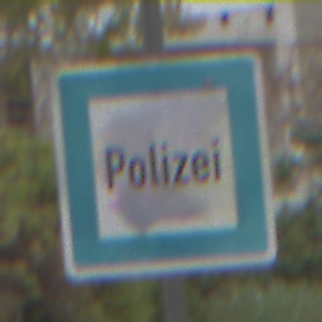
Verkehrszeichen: Polizei
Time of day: Midday
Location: Outdoor (Urban)
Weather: Overcast
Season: NotSpecified
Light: Natural